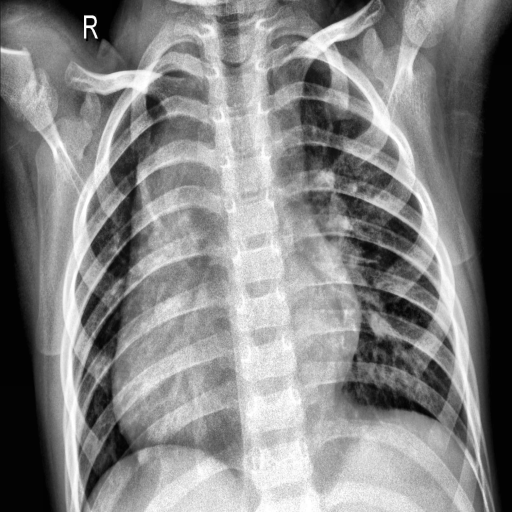
Finding: PNEUMONIA